Question: I have been developing a WPF application and this morning a test user reported a strange bug in the UI.
All of a sudden in only this application it has replaced all of the text with blocks (see image below)

I have tried restoring the application, uninstalling it off the machine and then reinstalling it - but no luck.
Anyone have an idea what could be causing the problem? The program works fine on everyone else's machines (he is using Windows XP SP3)
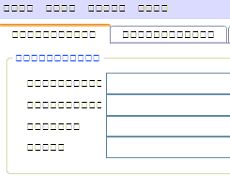
Answer: This probably suggests a font that the app is using is missing, or corrupted, on that system.